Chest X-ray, AP view. Patient: 58 years old, sex M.
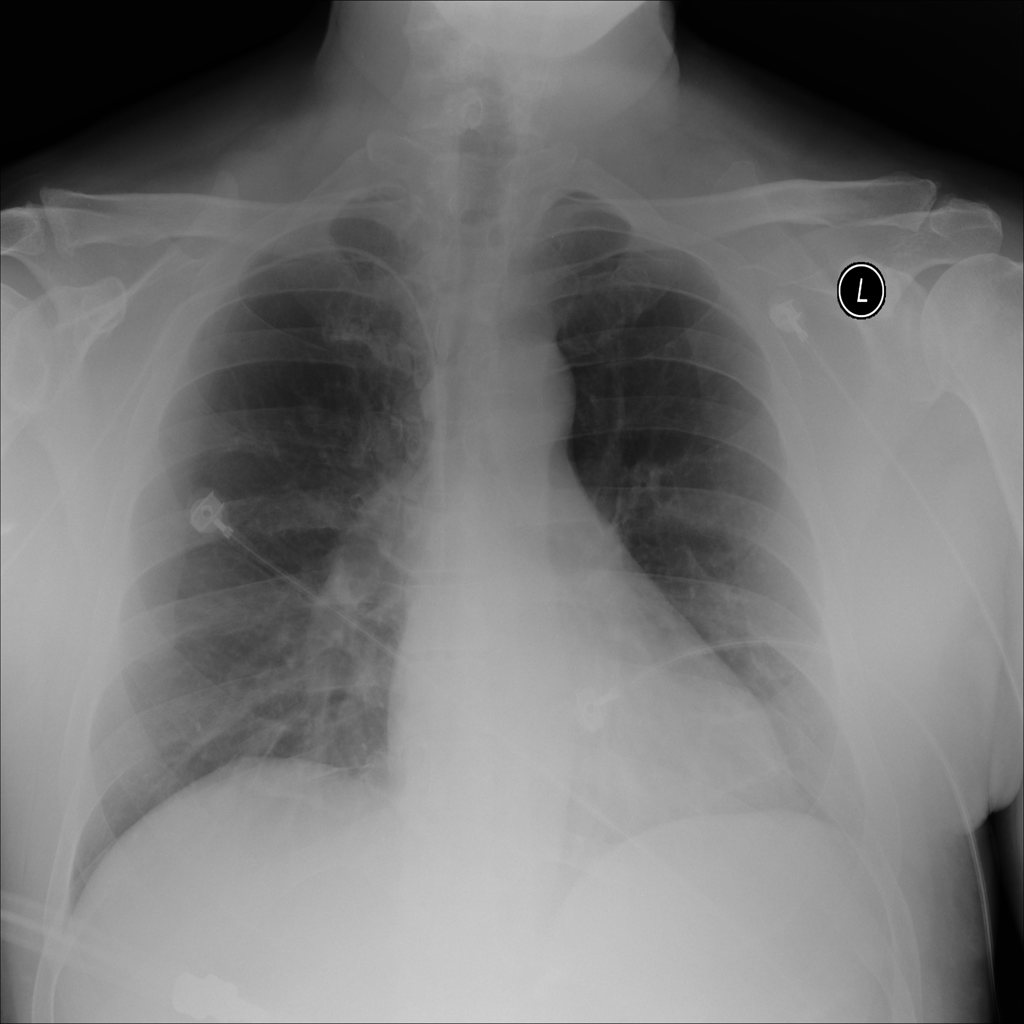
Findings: No Finding